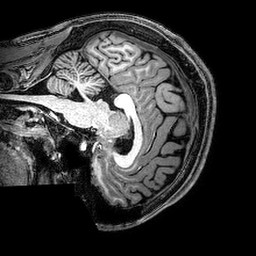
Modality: T1w
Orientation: sagittal
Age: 21
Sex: male
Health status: healthy
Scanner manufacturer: philips
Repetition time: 0.008221 s
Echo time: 0.00377 s